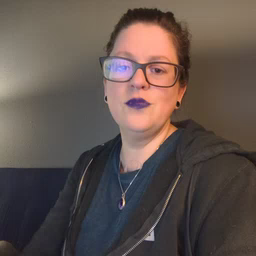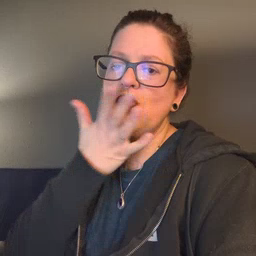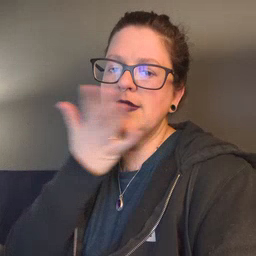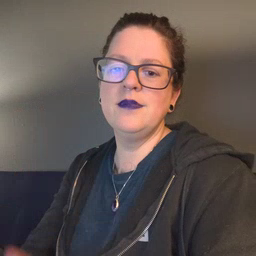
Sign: grass